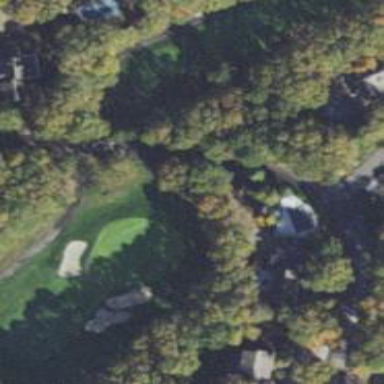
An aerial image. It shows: Golf hole.